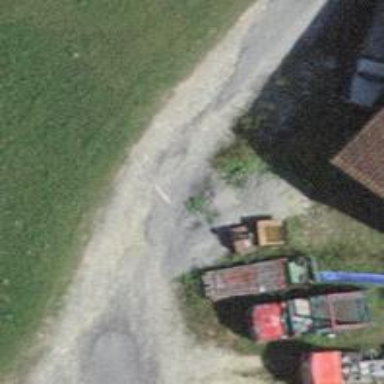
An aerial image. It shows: Well-maintained track road with grade 1 tracktype.